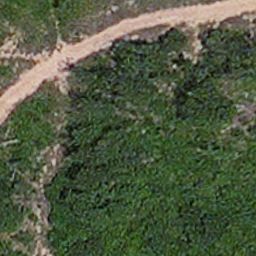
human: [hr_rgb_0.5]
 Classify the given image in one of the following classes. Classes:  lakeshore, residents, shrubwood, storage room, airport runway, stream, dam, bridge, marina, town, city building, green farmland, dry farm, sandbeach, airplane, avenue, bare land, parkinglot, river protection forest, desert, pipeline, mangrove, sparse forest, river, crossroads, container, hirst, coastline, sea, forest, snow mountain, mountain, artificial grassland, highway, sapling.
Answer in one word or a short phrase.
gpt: avenue